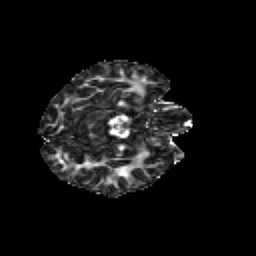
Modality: FA
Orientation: axial
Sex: female
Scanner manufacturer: siemens
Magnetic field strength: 3 T
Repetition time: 5 s
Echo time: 0.071 s